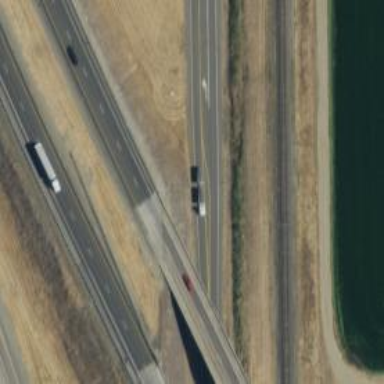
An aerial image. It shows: Motorway bridge.